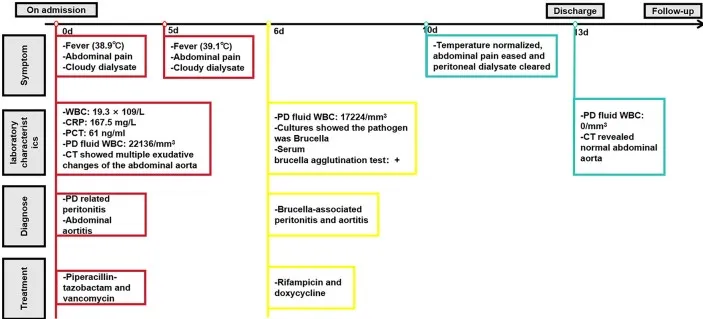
The timeline for diagnosis and treatment.
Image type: chart (chart)